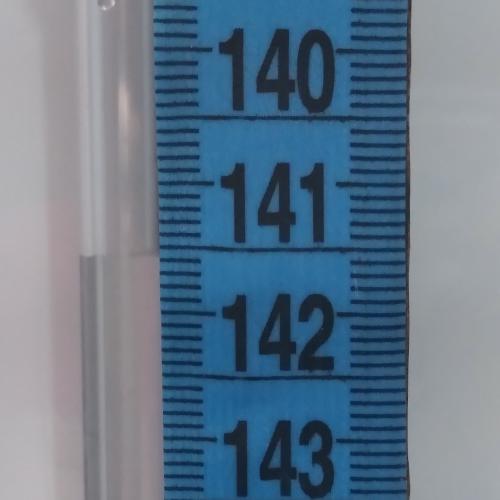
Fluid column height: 141.6 cm